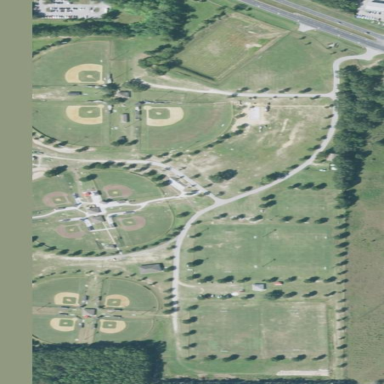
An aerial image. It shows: Park with soccer facilities.